Question: I've created a Firebase Database where I store users registered to my app.
Database structure is

My code retrieves all users saved to my database
'''
override func viewDidLoad() {
super.viewDidLoad()
// Do any additional setup after loading the view.
let database = Database.database().reference()
let usuarios = database.child("usuarios")
usuarios.observe(DataEventType.childAdded) { (snapshot) in
let dados = snapshot.value as? NSDictionary
let autenticacao = Auth.auth()
let idUsuarioLogado = autenticacao.currentUser?.uid
let emailUsuario = dados?["email"] as! String
let nomeUsuario = dados?["nome"] as! String
let perfilUsuario = dados?["perfil"] as! String
let idUsuario = snapshot.key
let usuario = Usuario(email: emailUsuario, nome: nomeUsuario, uid: idUsuario, perfil: perfilUsuario)
print("\(usuario.email) e \(usuario.nome) e \(usuario.uid) e \(usuario.perfil)")
autenticacao.addStateDidChangeListener { (autenticacao, usuario) in
if let usuarioLogado = usuario {
print("Test")
}
}
}
}
'''
The result from the code above is
> '''
Authenticated user Optional("NjZhCqk9pnSlTltfZl6oxa5vdd53")
aa@gmail.com e aa e NjZhCqk9pnSlTltfZl6oxa5vdd53 e usuario
Authenticated user Optional("NjZhCqk9pnSlTltfZl6oxa5vdd53")
bb@gmail.com e bb e OzZjDzH1IyNE8IRQFAkqEgEUr5v2 e usuario
Authenticated user Optional("NjZhCqk9pnSlTltfZl6oxa5vdd53")
cc@gmail.com e cc e Y0WBAz6kEXQKMg3LjW4V2Vx8kzz1 e usuario
'''
I'm looking to retrieve the "perfil" associated to the logged in user (not all of them) but, with my code I retrieve all users information.
How can I retrieve only the "perfil" from the current logged in user?
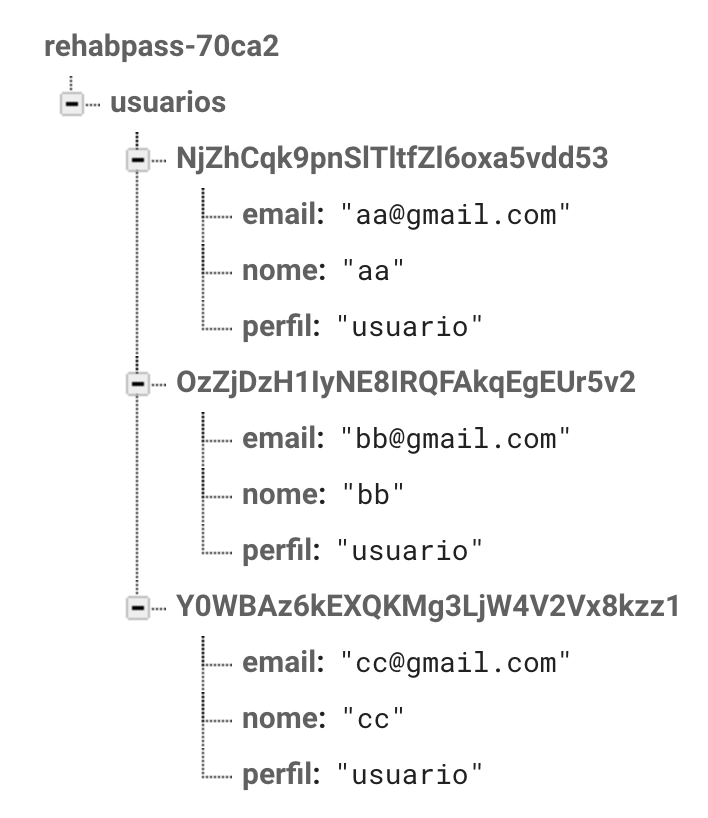
Answer: Right now you're reading all data under 'usarios' and printing that. If you only want to read the data for the current user, you should observe that specific node. You do that by first determining the current user's UID, and then attaching the observer to that specific child node.
Something like this:
'''
if Auth.auth().currentUser != nil {
let uid = Auth.auth().currentUser?.uid
let database = Database.database().reference()
let usuarios = database.child("usuarios")
usuarios.child(uid).observe(.value) { (snapshot) in
let dados = snapshot.value as? NSDictionary
let emailUsuario = dados?["email"] as! String
let nomeUsuario = dados?["nome"] as! String
let perfilUsuario = dados?["perfil"] as! String
let idUsuario = snapshot.key
let usuario = Usuario(email: emailUsuario, nome: nomeUsuario, uid: idUsuario, perfil: perfilUsuario)
print("\(usuario.email) e \(usuario.nome) e \(usuario.uid) e \(usuario.perfil)")
}
}
'''
This will read the user's data from the database if they're logged in when the view is created. If you want to always load that data when they sign in, even if that is later, you'll want to use 'addStateDidChangeListener'. Similar to how you already do, but you should attach the observer the callback/closure in that case.